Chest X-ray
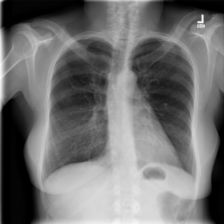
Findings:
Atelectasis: negative
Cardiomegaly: negative
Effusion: negative
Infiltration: negative
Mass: negative
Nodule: negative
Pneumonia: negative
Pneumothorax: negative
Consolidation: negative
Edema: negative
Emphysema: negative
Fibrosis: negative
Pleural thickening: negative
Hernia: negative